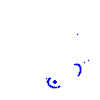
Particle: kaon